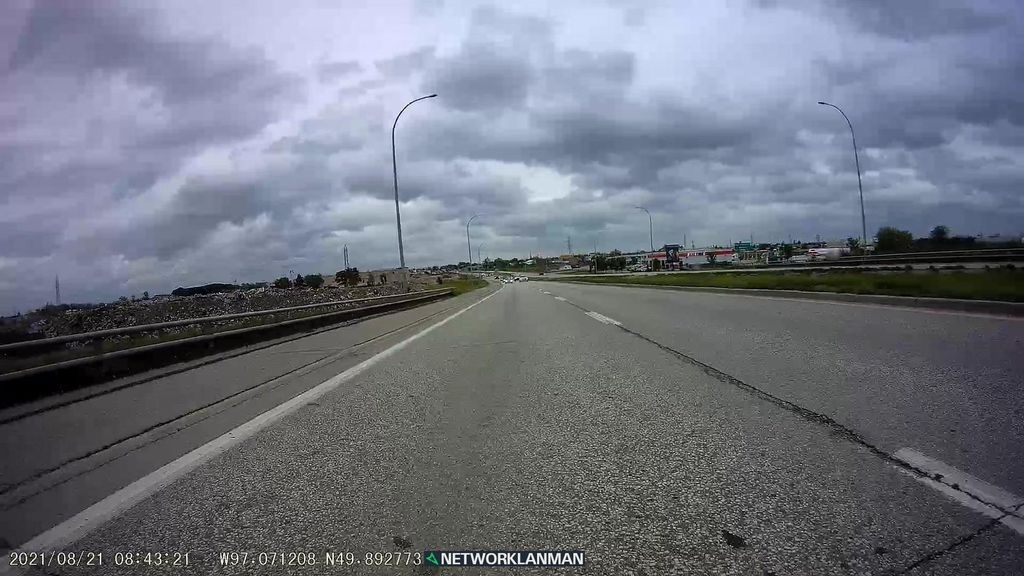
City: winnipeg